Aerial crown-view tile of a tropical tree (Barro Colorado Island, Panama), acquired 20241112:
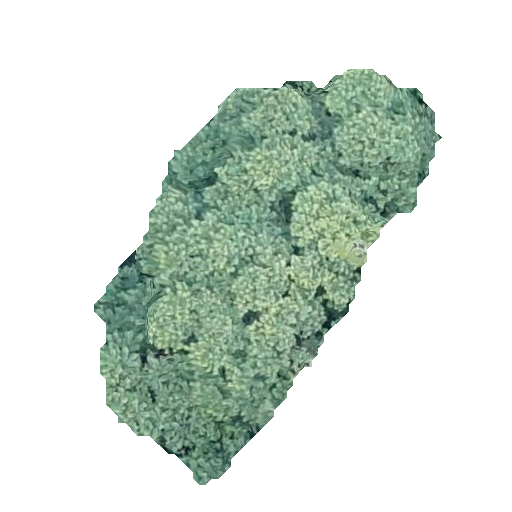
Species: Luehea seemannii
GBIF accepted scientific name: Luehea seemannii
Crown area: 125.338 m²